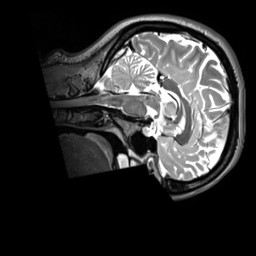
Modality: T2w
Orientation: sagittal
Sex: female
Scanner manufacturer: siemens
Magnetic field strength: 3 T
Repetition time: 3.2 s
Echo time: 0.409 s